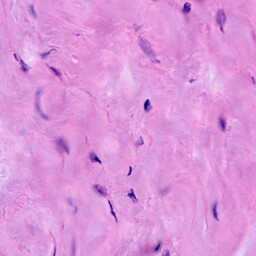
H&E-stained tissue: Breast